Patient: sex F, age 65
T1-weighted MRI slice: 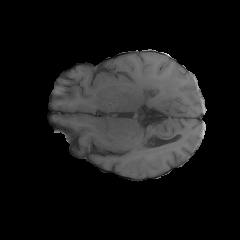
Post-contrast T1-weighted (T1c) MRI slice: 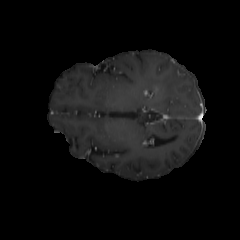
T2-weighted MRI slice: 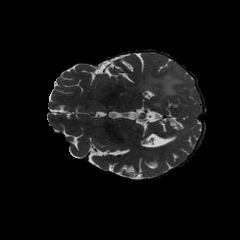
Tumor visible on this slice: yes
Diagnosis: Glioblastoma, IDH-wildtype
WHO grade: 4